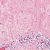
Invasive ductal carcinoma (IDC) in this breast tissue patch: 0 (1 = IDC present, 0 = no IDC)